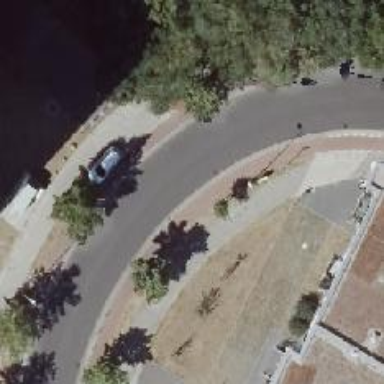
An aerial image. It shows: Residential road with asphalt surface. There are sidewalks on both sides of the road.